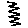
Label: zigzag